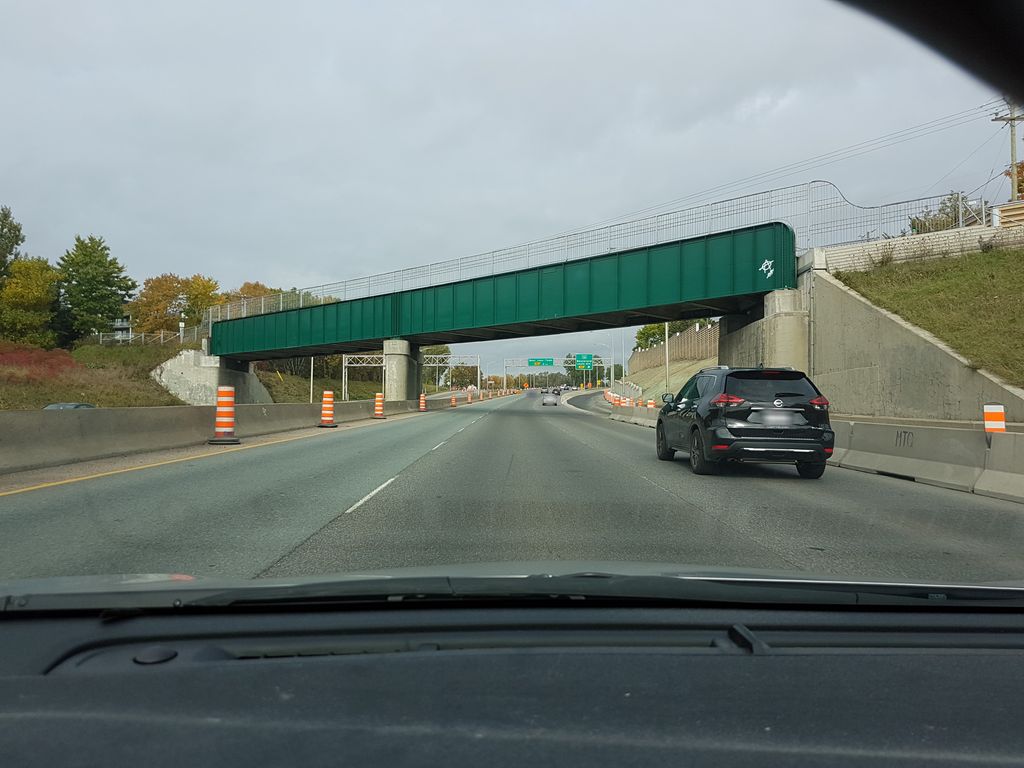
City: quebec_city